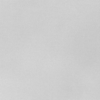
Label: dusty